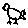
Label: bird